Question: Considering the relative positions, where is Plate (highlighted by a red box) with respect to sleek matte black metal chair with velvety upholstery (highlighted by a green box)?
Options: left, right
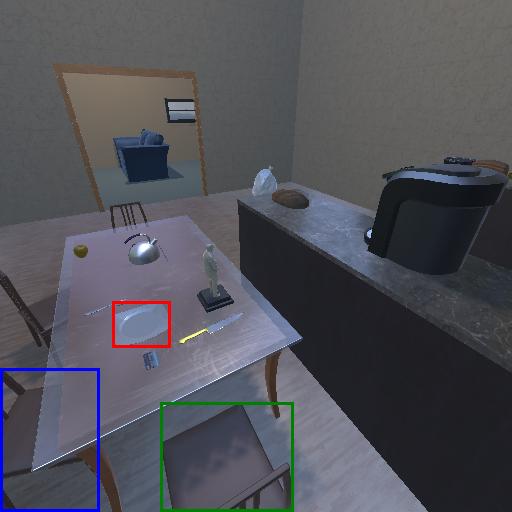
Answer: left